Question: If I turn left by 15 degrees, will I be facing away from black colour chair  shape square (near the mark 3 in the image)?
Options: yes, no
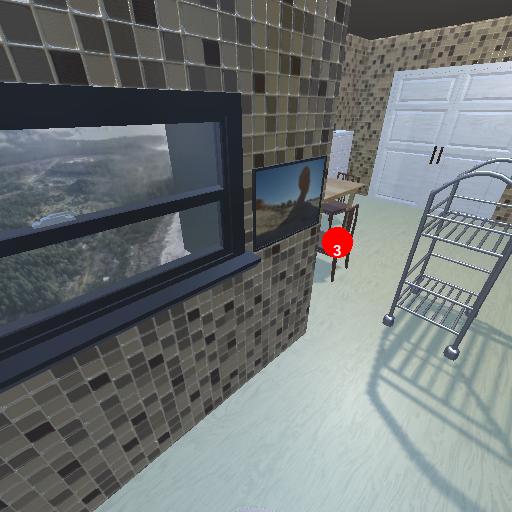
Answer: yes